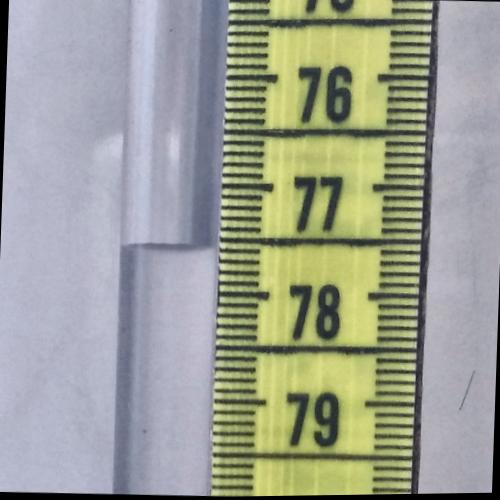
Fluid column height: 77.6 cm